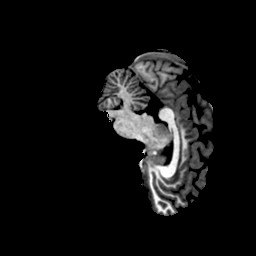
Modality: T1w
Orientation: sagittal
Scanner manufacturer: ge
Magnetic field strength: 3 T
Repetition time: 0.00766 s
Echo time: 0.003476 s